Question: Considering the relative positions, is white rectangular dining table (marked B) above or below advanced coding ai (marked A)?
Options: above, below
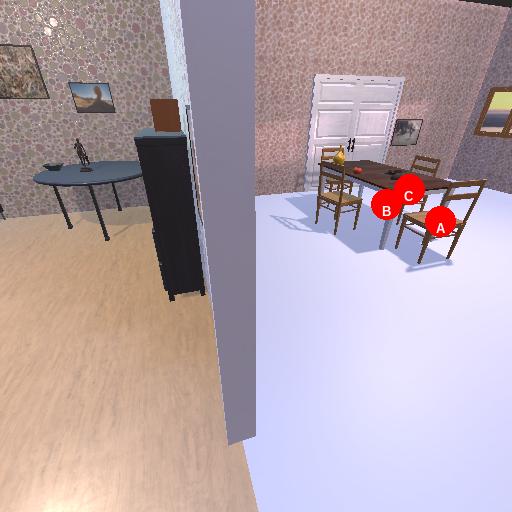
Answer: above